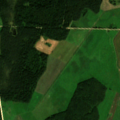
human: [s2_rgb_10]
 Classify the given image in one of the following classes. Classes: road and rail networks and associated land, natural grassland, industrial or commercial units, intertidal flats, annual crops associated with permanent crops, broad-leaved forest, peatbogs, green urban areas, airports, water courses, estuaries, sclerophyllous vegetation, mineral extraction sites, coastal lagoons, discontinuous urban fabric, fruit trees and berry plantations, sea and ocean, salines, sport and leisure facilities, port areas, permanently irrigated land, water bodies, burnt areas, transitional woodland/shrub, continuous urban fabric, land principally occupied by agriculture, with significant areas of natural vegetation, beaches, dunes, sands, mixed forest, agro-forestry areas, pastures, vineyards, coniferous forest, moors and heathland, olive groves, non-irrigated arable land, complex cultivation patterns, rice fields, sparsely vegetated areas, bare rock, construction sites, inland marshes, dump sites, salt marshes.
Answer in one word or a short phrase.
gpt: non-irrigated arable land, pastures, complex cultivation patterns, broad-leaved forest, coniferous forest